Question: I'm trying to run Specs2 tests from IDEA from both Windows and Mac versions of Intellij IDEA 14. I generated the idea project files using both 'gen-idea' and the built in SBT plugin and get the same results...
When I try to run them, I get
'''
Error running Specs2 in 'scala': Test class not found
'''
I've added packages and switched "search for tests" to 'in single module' but still no avail. I also get the message below on the run config.
'''
Multiple suite traits detected: List(ScTrait: SpecificationStructure, ScTrait: SpecificationStructure,)
'''
The similar post <URL> doesn't help and it all runs fine from SBT, BTW. I can't run individual tests via the short-cut either :'(
I'm suspecting it's a combination of scalamock and specs2, as if I remove the following from my 'build.sbt', I can run them again.
'''
"org.scalamock" %% "scalamock-specs2-support" % "3.2" % "test"
'''
Here's the run config.

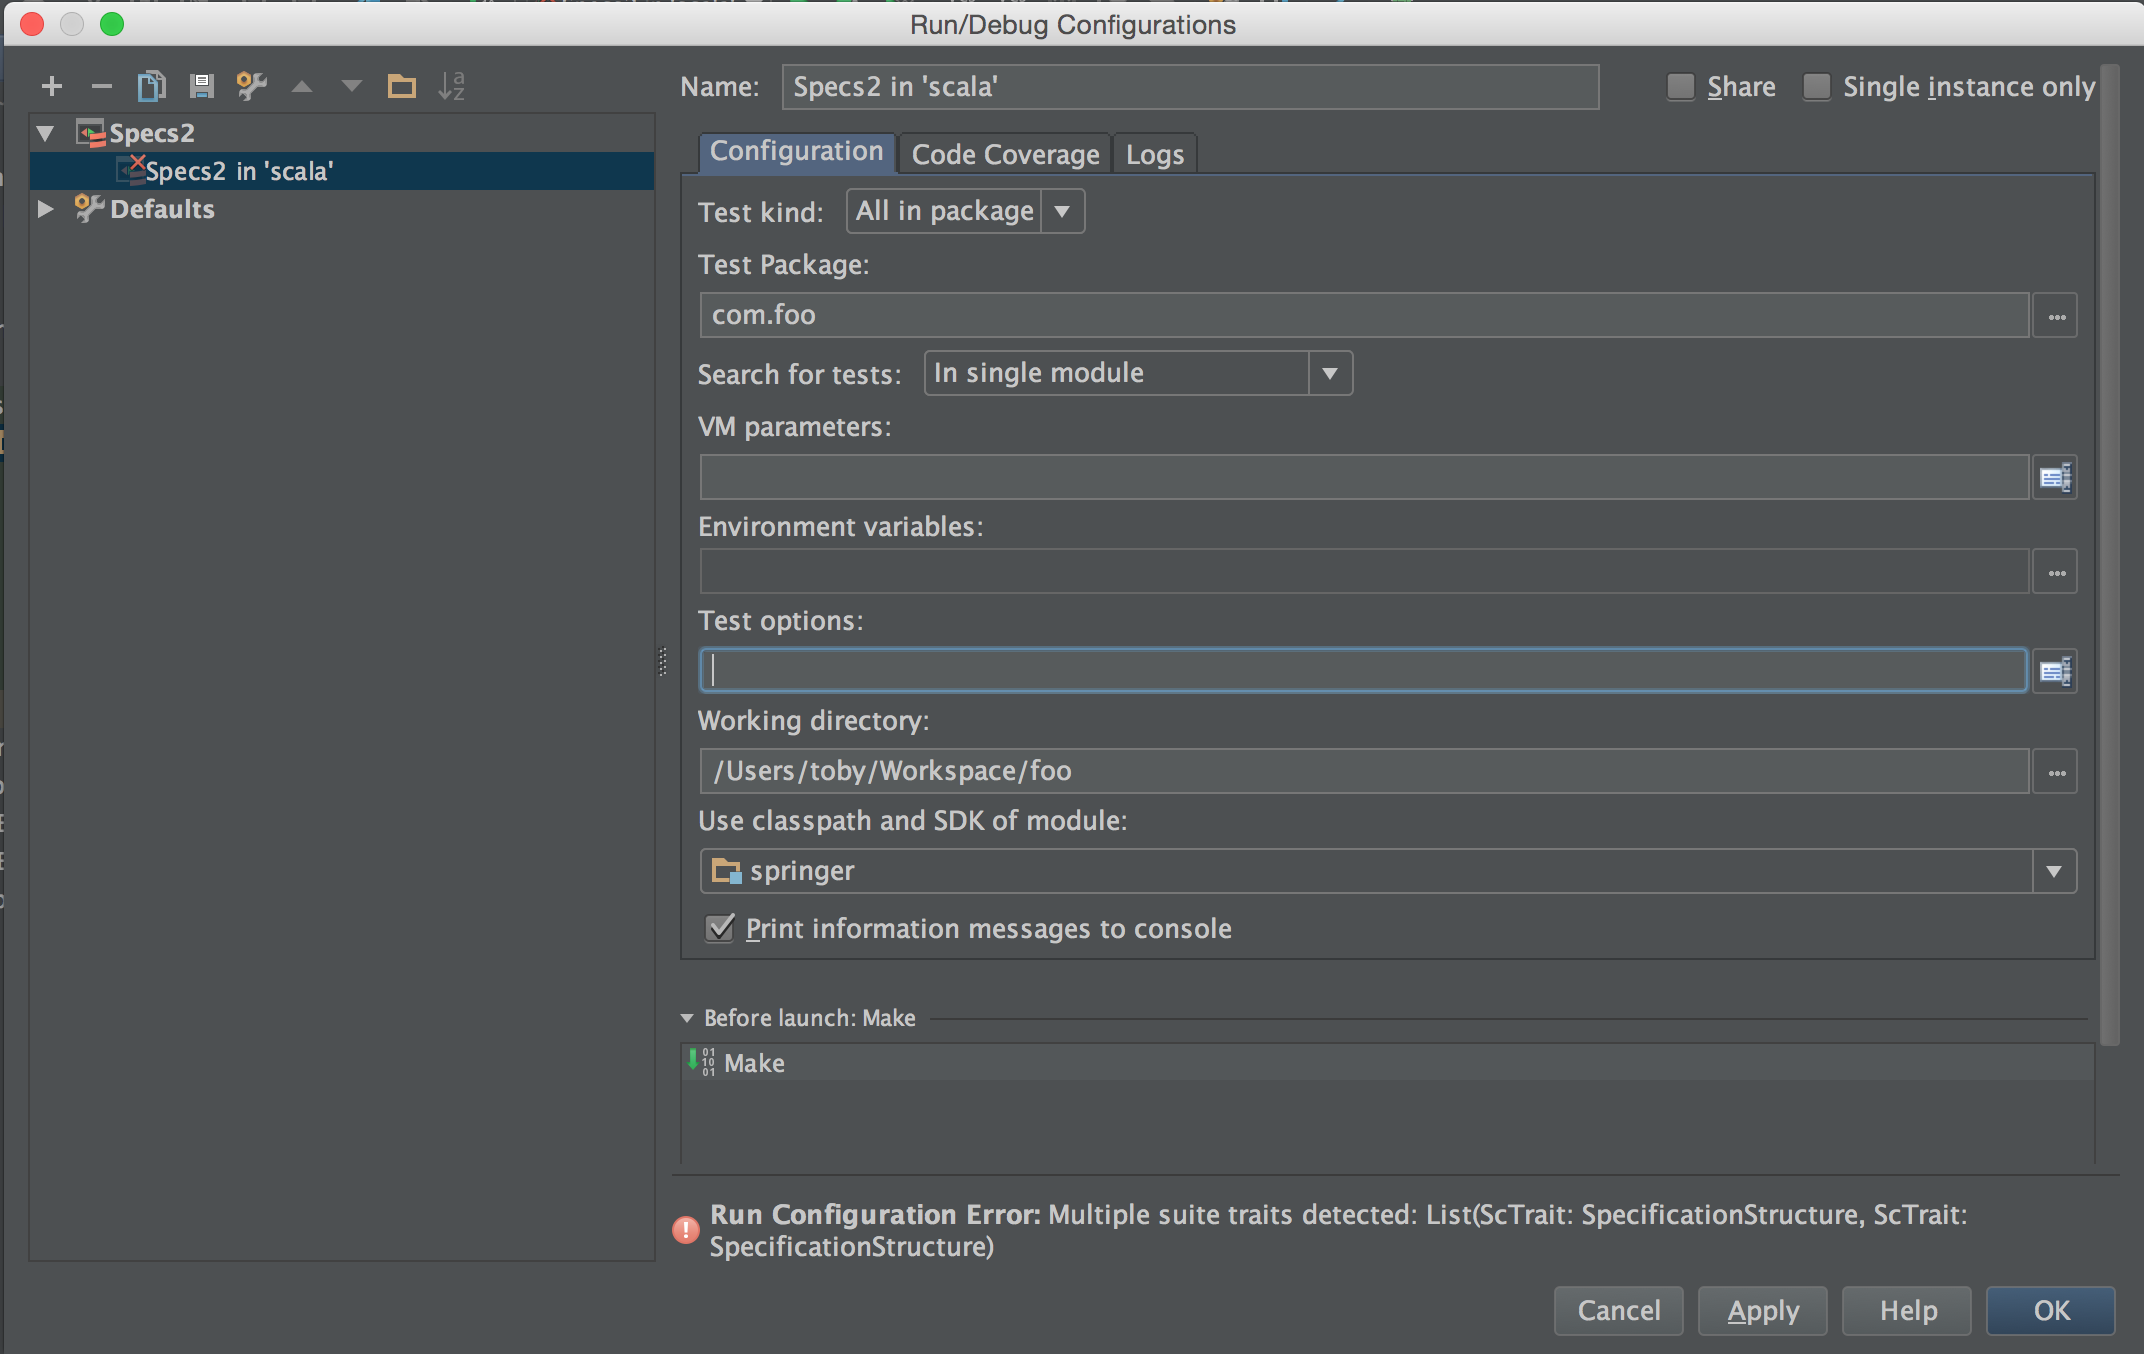
Answer: You should check if you have multiple specs2 jars dependencies in your module. If you just leave one jar dependency the configuration error should disappear.